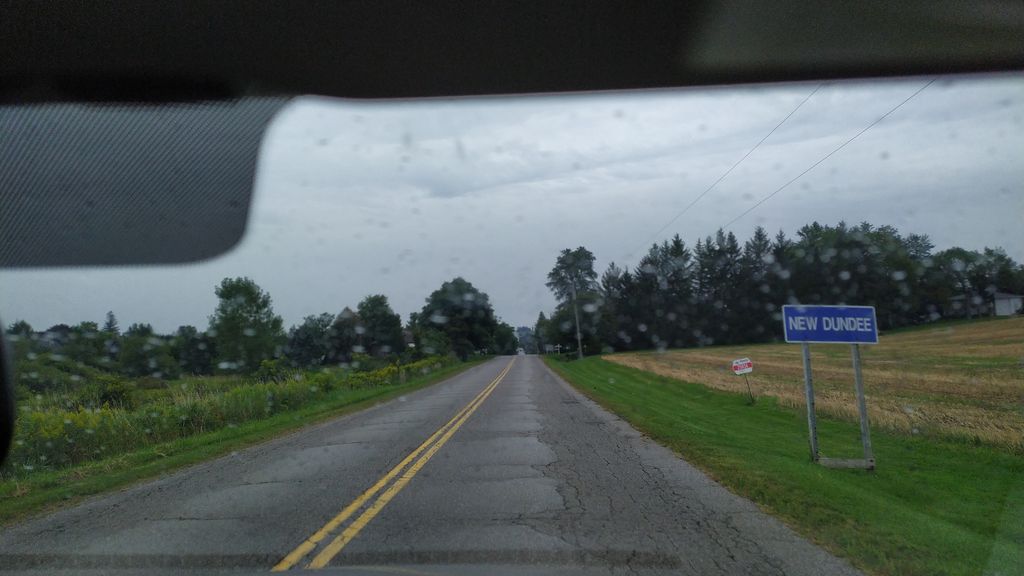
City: kitchener-waterloo